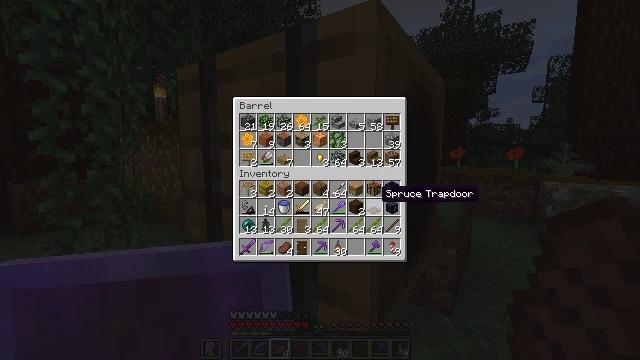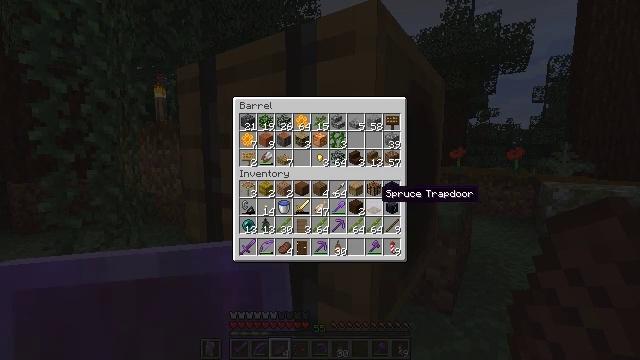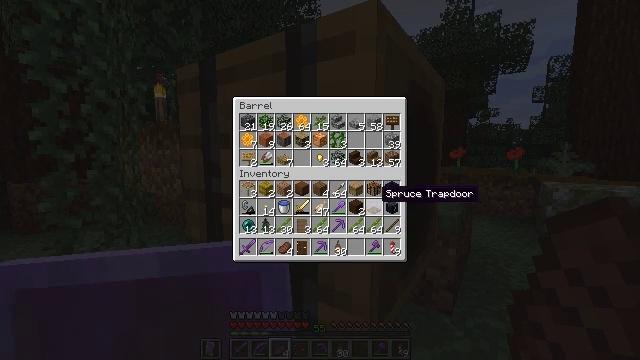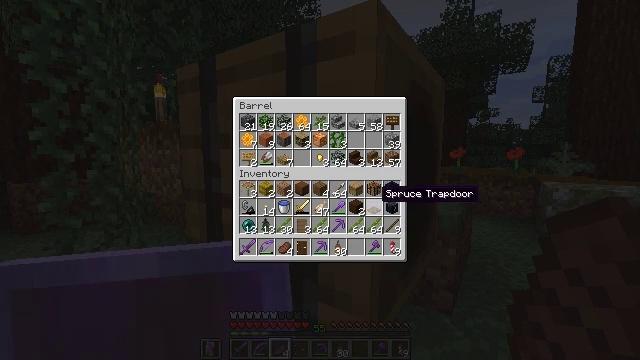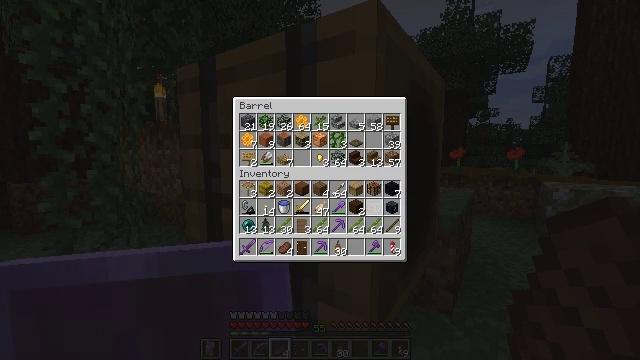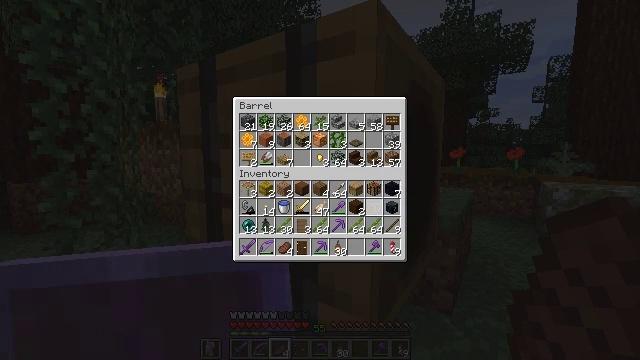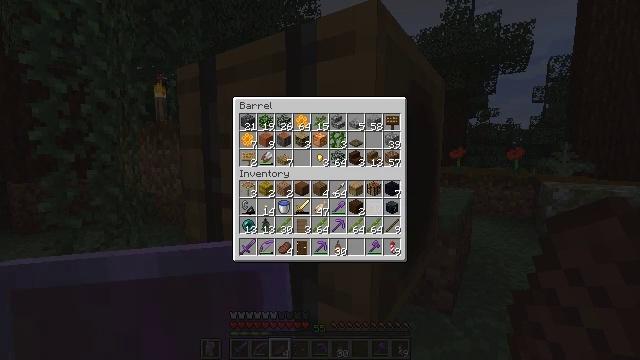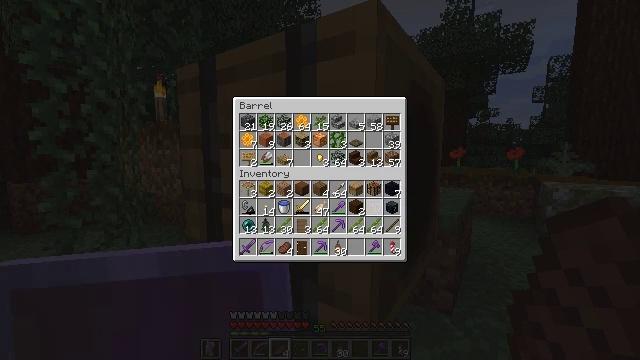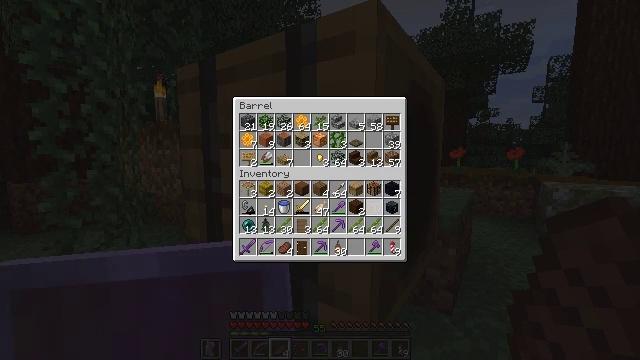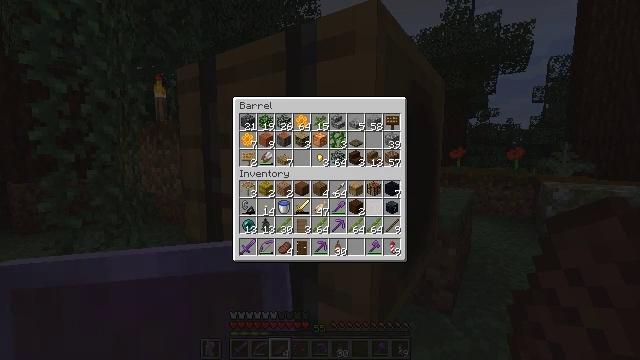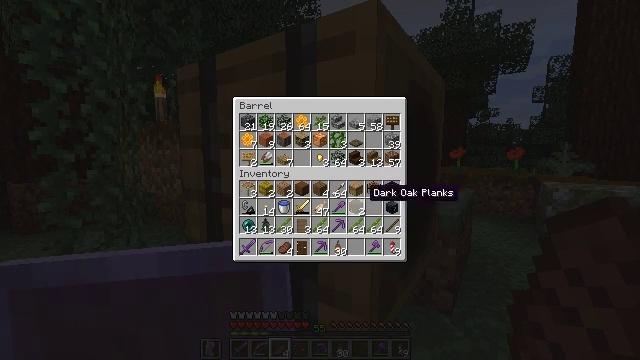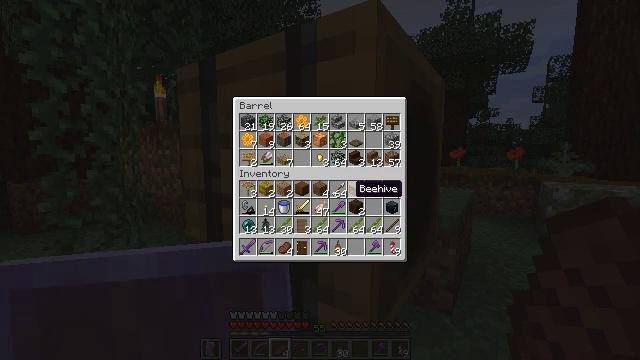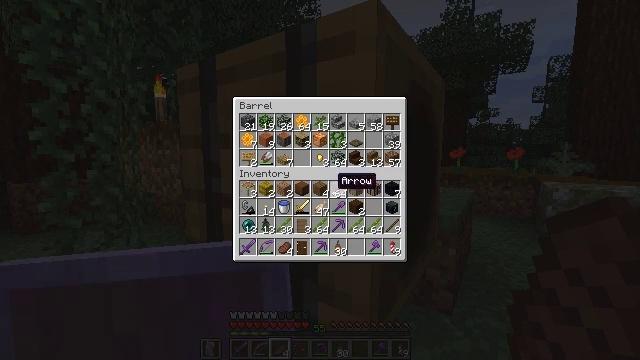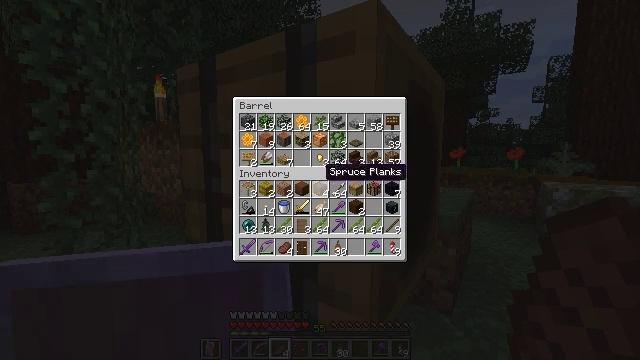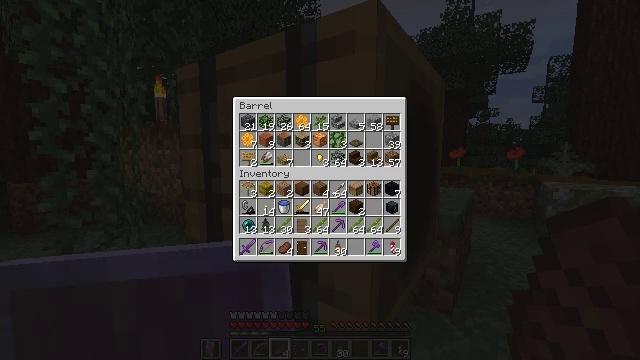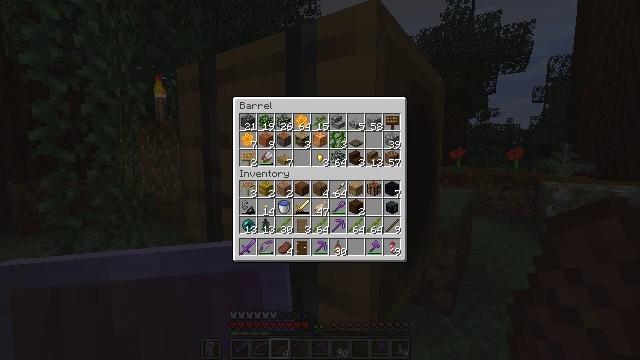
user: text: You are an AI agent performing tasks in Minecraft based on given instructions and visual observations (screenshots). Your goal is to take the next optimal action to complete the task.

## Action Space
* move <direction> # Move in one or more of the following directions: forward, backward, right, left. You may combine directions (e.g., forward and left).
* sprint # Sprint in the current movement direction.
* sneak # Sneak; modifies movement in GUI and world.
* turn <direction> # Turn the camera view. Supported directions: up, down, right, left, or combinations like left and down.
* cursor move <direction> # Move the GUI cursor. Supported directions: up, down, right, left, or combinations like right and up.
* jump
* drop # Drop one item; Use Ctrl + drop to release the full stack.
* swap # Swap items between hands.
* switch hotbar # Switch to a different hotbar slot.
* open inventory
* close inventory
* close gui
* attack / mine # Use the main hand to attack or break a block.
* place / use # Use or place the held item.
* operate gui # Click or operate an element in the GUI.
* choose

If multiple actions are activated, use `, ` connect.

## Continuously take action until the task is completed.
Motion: motion action
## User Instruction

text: Remove and gather vines.
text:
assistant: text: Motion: sneak
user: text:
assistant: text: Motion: sneak
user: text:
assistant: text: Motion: sneak
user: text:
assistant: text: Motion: sneak, attack / mine
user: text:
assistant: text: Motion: sneak, attack / mine
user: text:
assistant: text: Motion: sneak, attack / mine
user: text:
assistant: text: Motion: sneak
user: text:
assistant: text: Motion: sneak
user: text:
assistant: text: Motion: sneak
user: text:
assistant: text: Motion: sneak
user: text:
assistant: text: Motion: sneak, turn left
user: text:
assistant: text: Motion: sneak, turn left and up
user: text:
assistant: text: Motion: sneak, turn left and up
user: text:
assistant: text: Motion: sneak, turn left
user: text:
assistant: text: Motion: sneak, turn left and up
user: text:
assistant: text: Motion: sneak, turn left
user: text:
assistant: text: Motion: sneak, turn left
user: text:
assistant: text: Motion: sneak, turn left and up
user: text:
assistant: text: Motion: sneak
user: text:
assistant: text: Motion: sneak
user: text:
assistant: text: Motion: sneak
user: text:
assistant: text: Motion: sneak
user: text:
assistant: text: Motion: sneak
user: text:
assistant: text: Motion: sneak
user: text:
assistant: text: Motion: sneak
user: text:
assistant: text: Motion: sneak
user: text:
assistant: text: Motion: sneak
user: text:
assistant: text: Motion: sneak
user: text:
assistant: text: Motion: sneak
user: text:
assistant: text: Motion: sneak, attack / mine